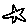
Label: star